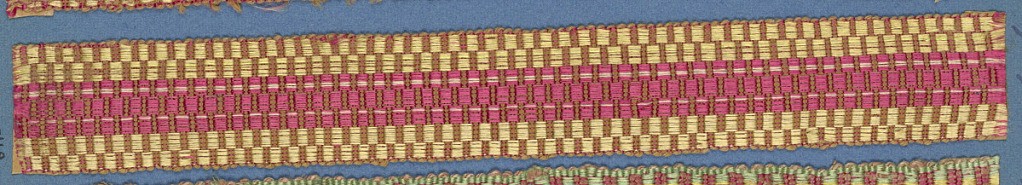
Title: Trimming
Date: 18th century
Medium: silk Technique: woven
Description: Red and tan trimming fragment in a checkerboard design arranged to form a red stripe between two yellow.